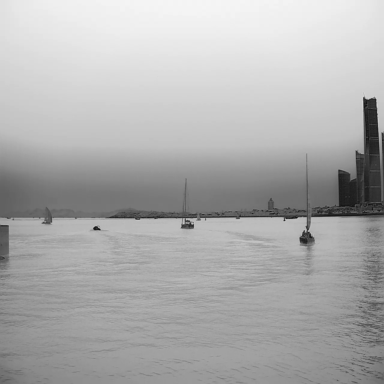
There are 14 objects shown in the infrared image, including six canoes, six sailboats, and two container_ships.